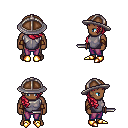
a pixel art fantasy rpg character, male body template, human, dark skin, steel chest armor, magenta pants, ruby red right-swept hairstyle, chain helm, leather bracers, gold boots, dagger, four views (front, back, left, right), 2x2 character sprite sheet, small pixel art, hard edges, no anti-aliasing